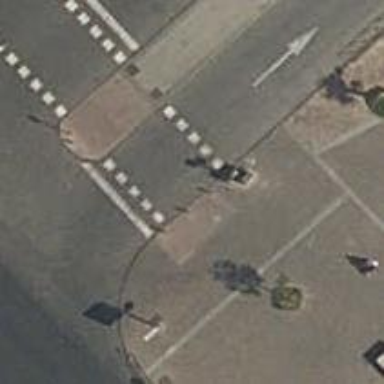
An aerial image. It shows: Road with traffic signals at the crossing.